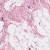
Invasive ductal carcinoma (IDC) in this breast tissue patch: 0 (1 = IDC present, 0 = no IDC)